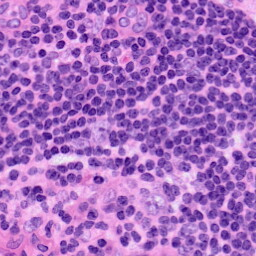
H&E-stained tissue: LymphNode